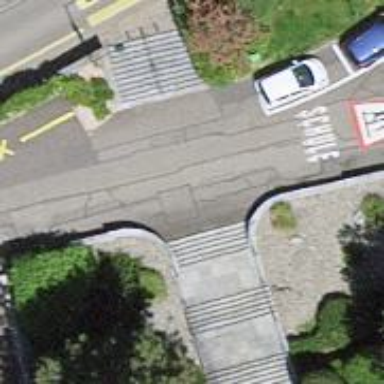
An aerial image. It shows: Footway.